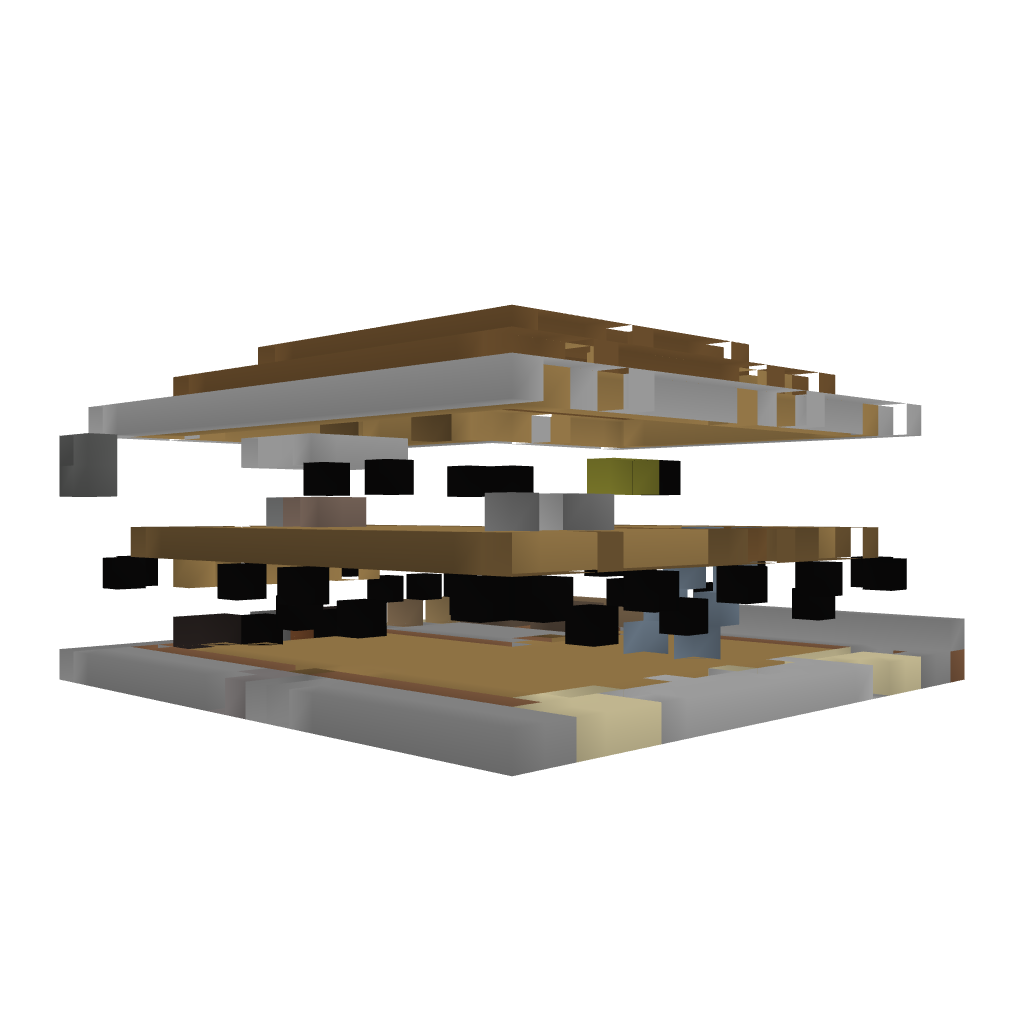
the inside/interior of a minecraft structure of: Dark wood house